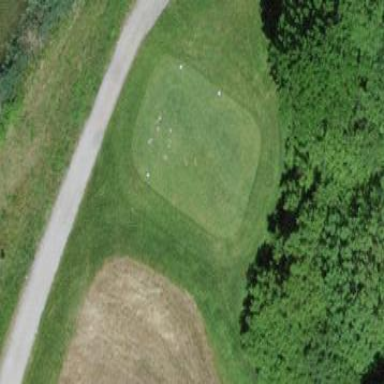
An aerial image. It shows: Golf tee on grassy land.